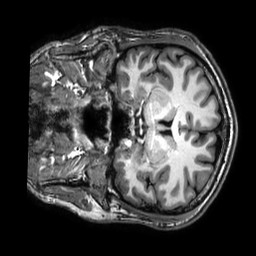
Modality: T1w
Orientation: coronal
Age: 31
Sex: male
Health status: healthy
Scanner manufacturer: philips
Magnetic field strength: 3 T
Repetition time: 0.009 s
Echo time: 0.003996 s